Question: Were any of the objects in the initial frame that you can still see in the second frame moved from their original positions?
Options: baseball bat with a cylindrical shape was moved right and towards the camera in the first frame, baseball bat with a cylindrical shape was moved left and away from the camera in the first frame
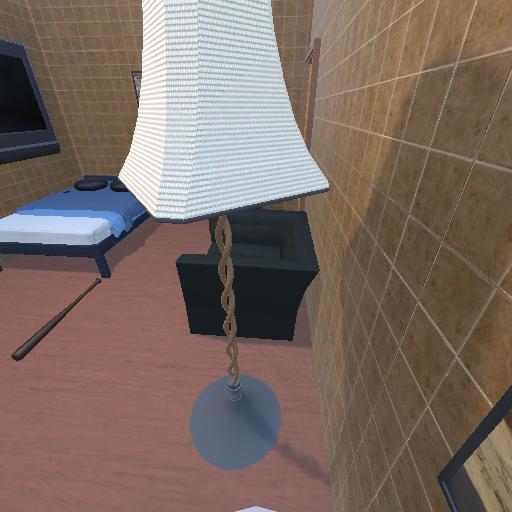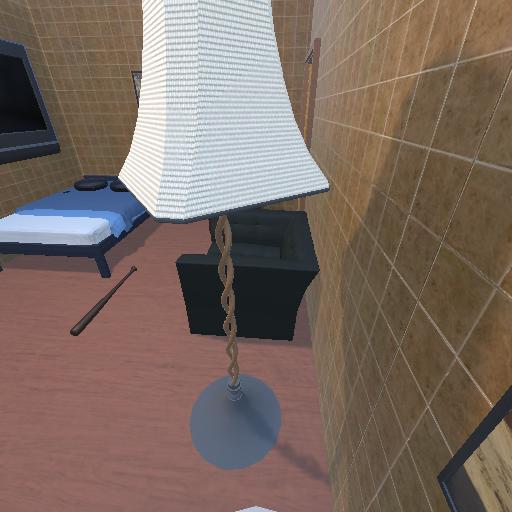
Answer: baseball bat with a cylindrical shape was moved right and towards the camera in the first frame